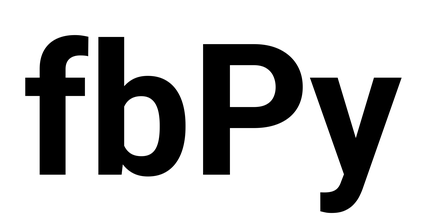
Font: Roboto_Bold